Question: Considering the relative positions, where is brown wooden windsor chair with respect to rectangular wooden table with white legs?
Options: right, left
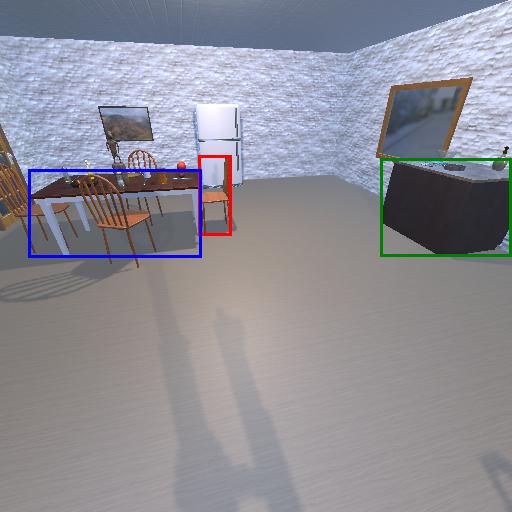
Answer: right